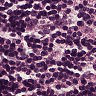
Metastatic tissue present: no